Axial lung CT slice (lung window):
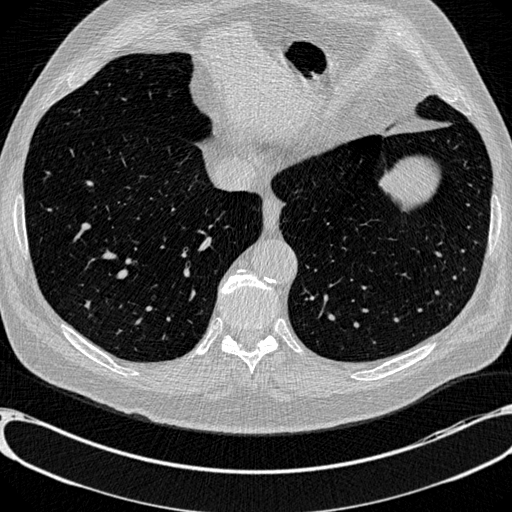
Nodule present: no